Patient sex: M
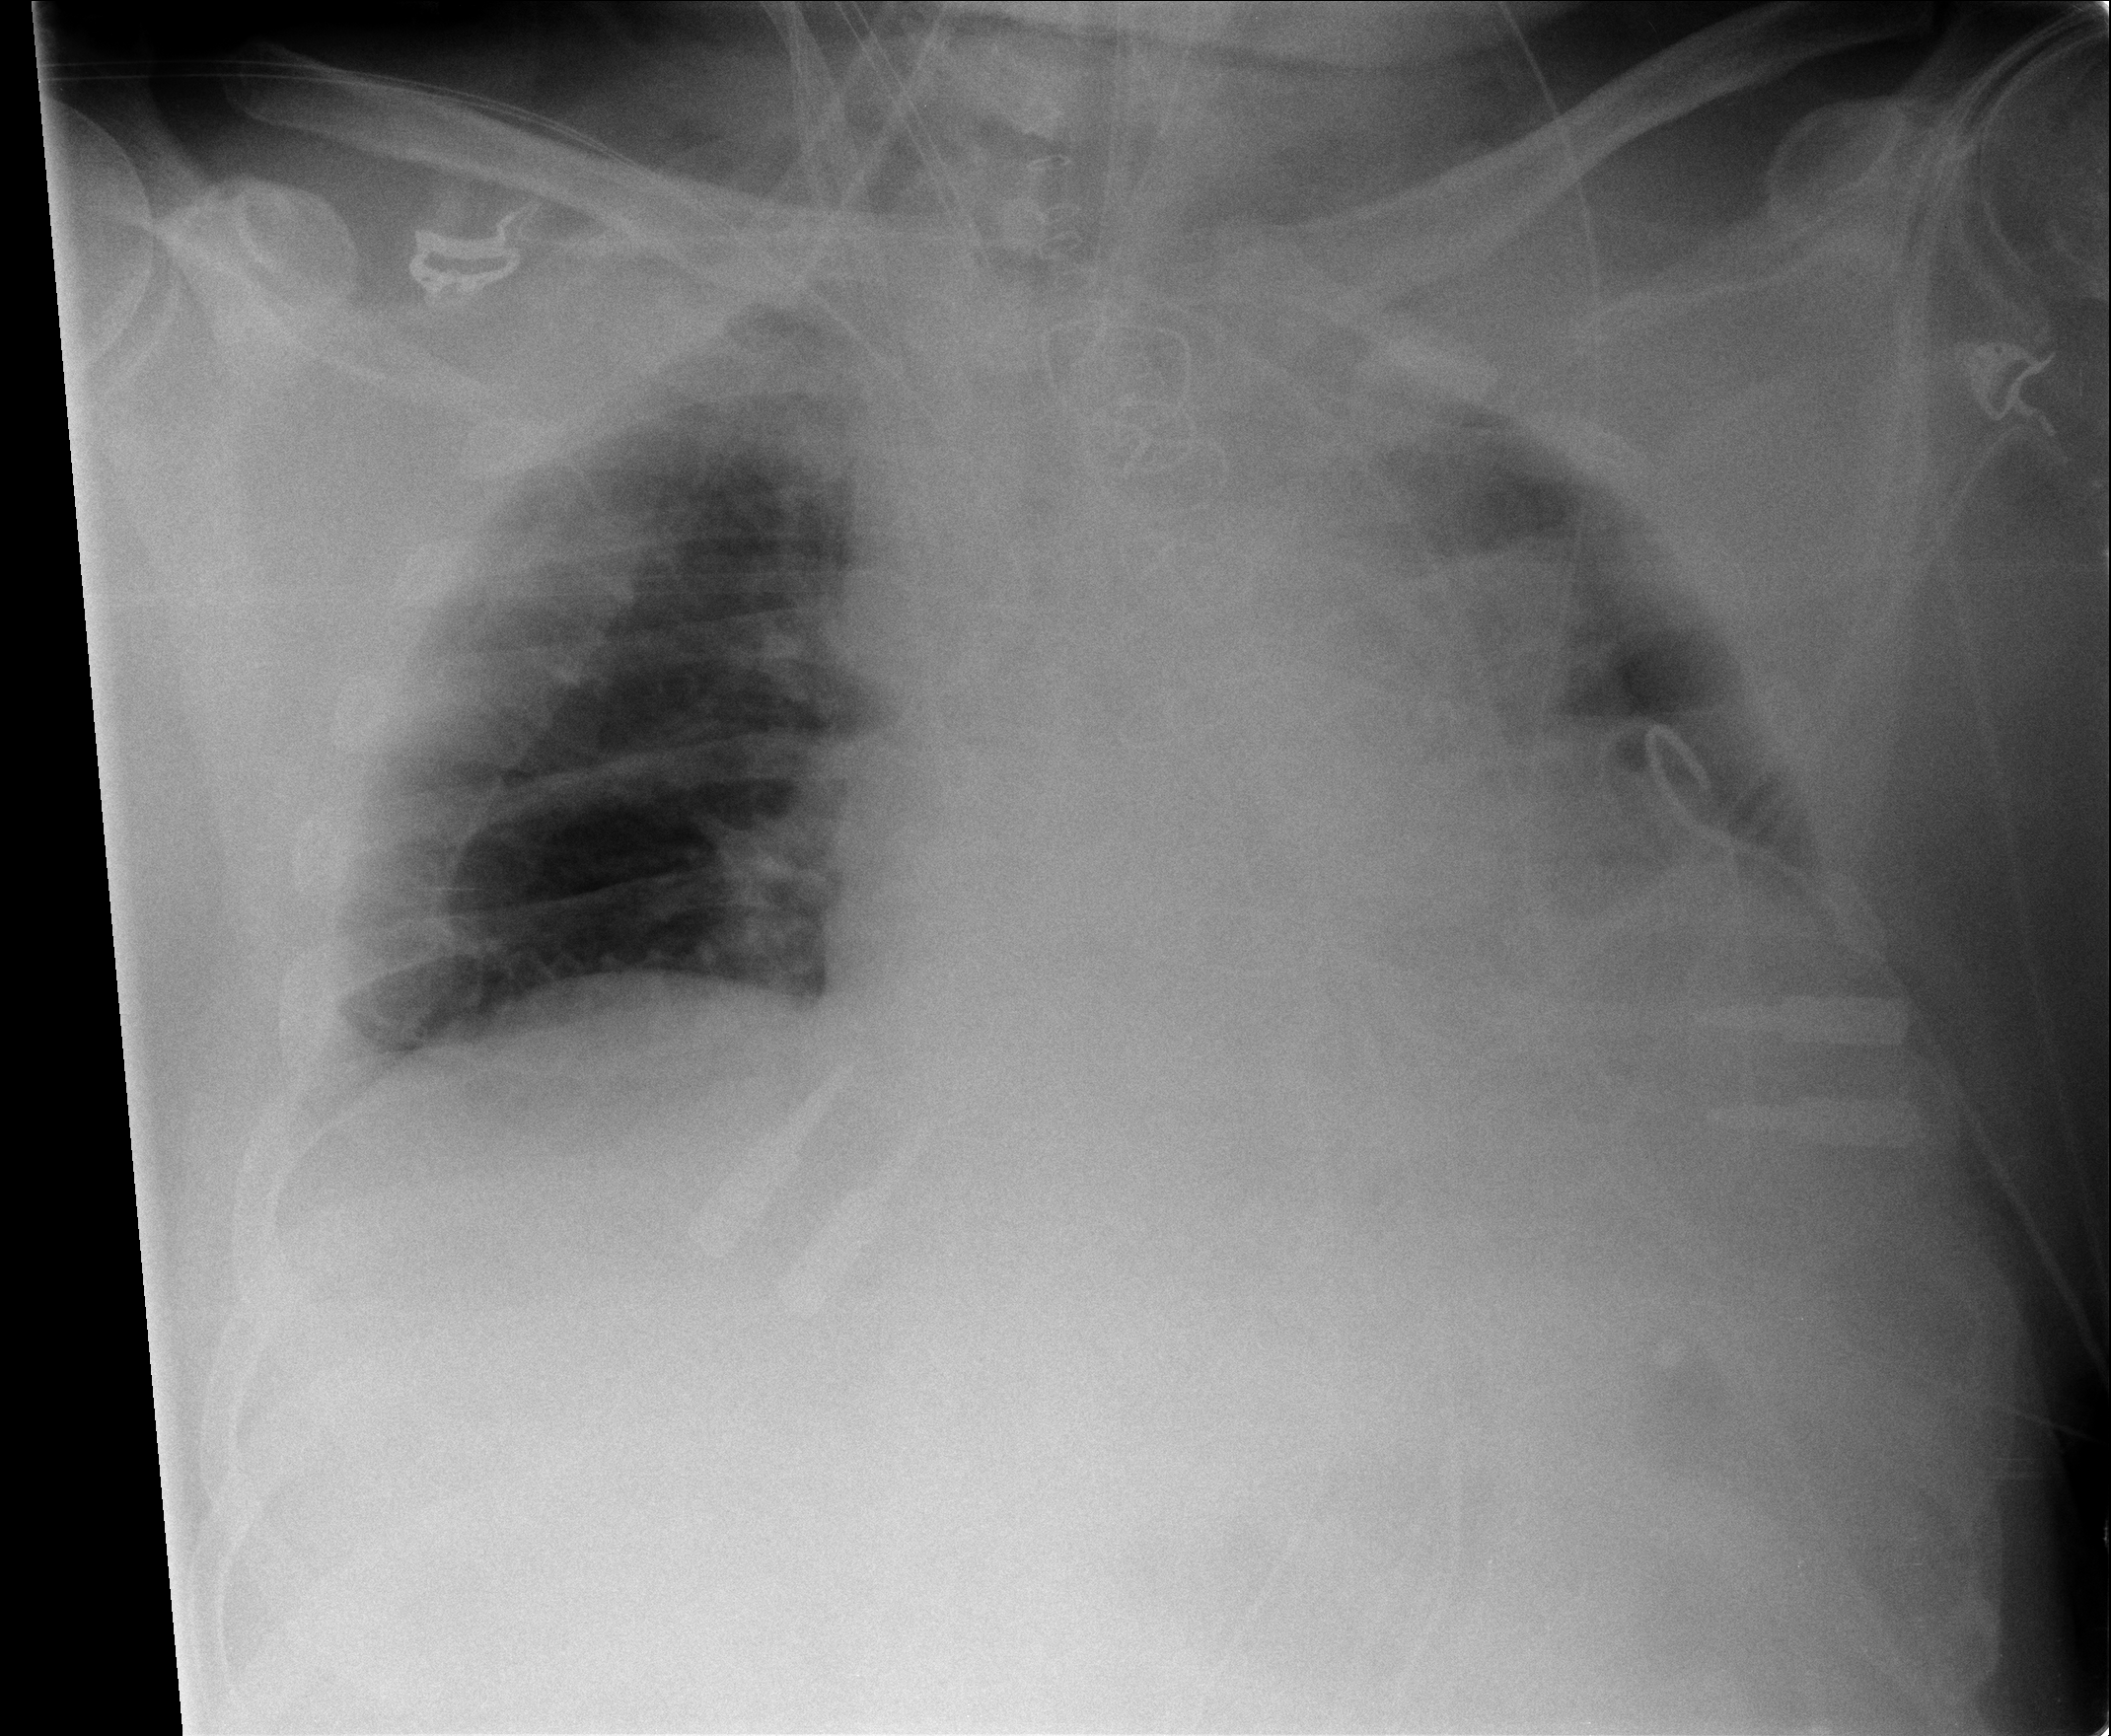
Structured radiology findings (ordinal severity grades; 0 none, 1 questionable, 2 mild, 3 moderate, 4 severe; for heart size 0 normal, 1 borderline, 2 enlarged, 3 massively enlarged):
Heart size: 2
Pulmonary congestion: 0
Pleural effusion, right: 0
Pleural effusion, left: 2
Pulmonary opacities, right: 0
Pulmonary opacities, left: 1
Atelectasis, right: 0
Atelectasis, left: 2